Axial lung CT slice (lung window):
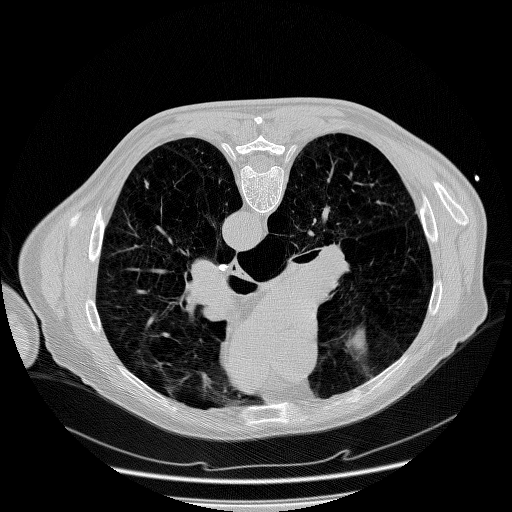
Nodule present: no